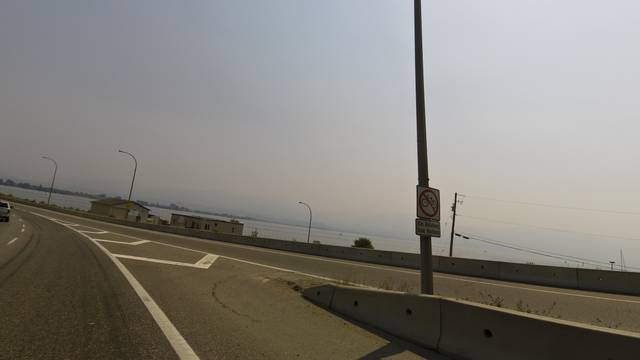
Region: Canada
Coordinates: 49.878, -119.523